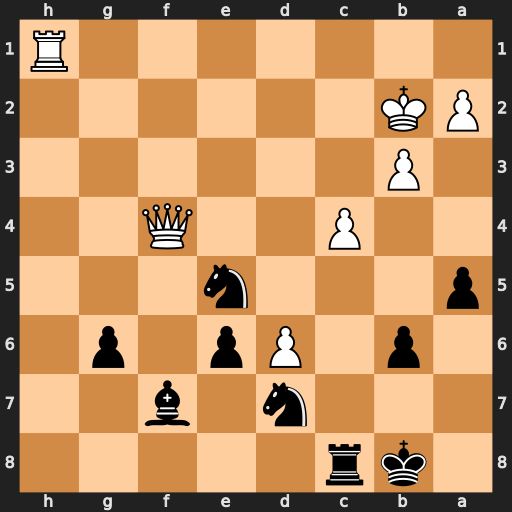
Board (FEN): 1kr5/3n1b2/1p1Pp1p1/p3n3/2P2Q2/1P6/PK6/7R
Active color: b
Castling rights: -
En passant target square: -
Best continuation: Nd3+ Ka1 Nxf4